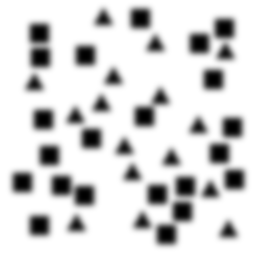
Squares: 22
Triangles: 16
Stars: 0
Total shapes: 38